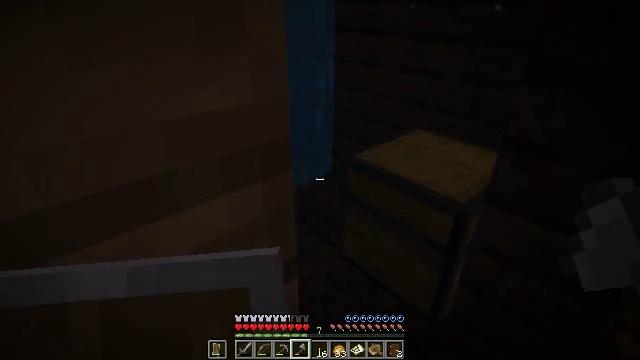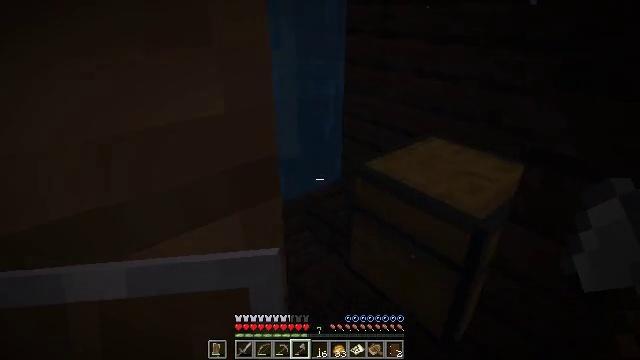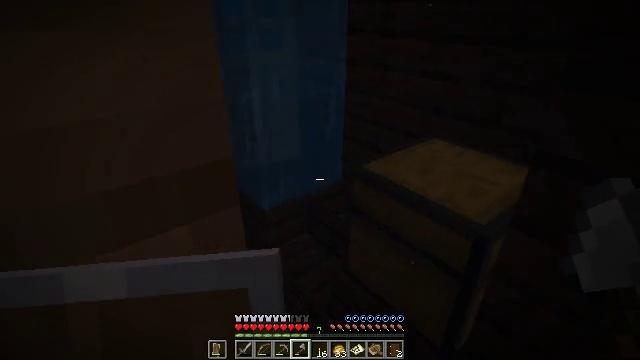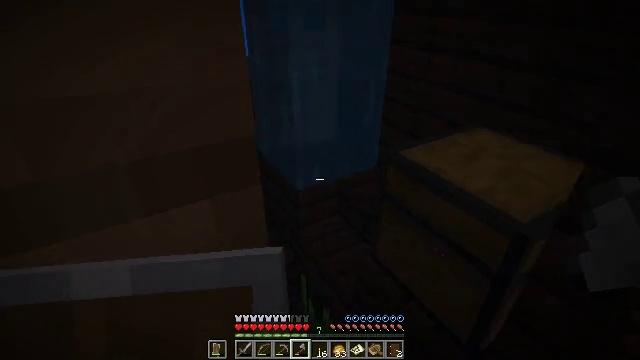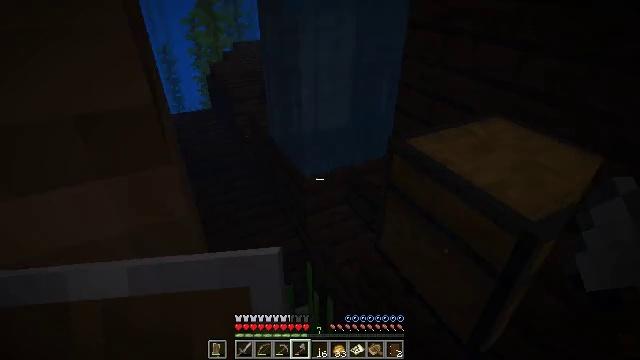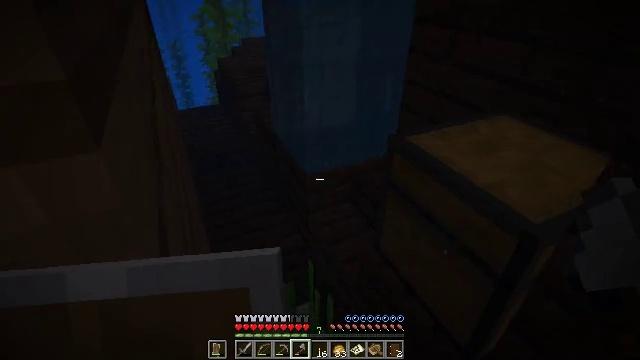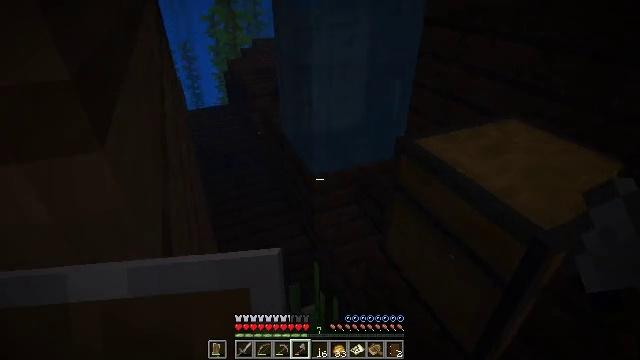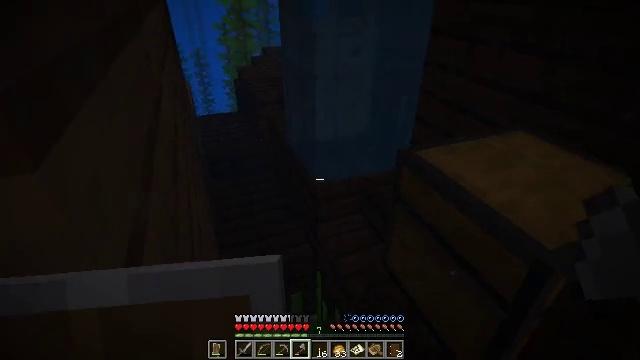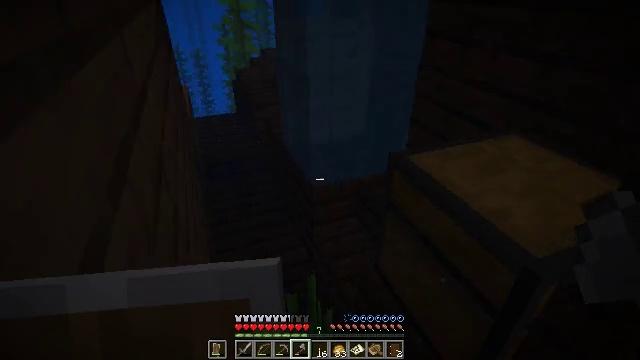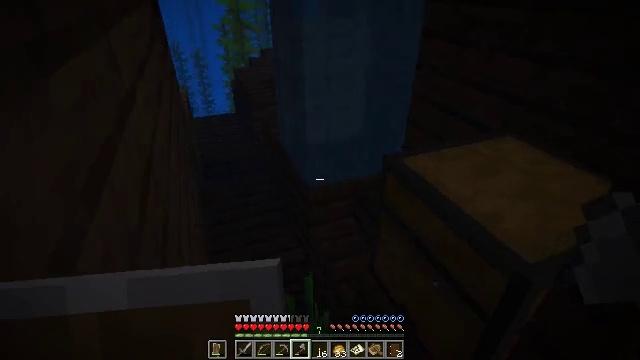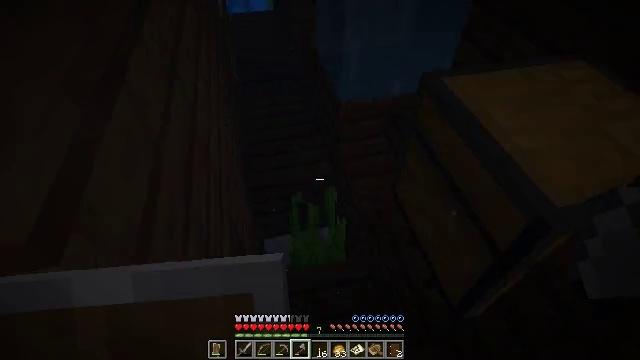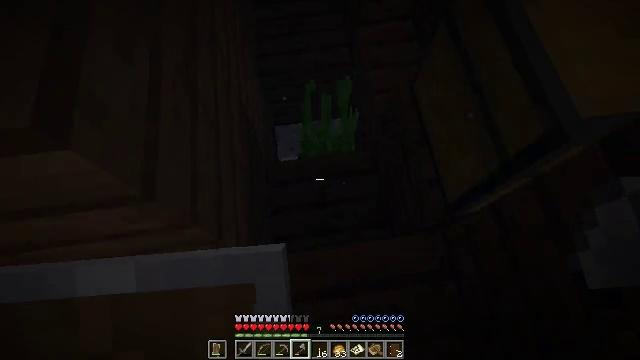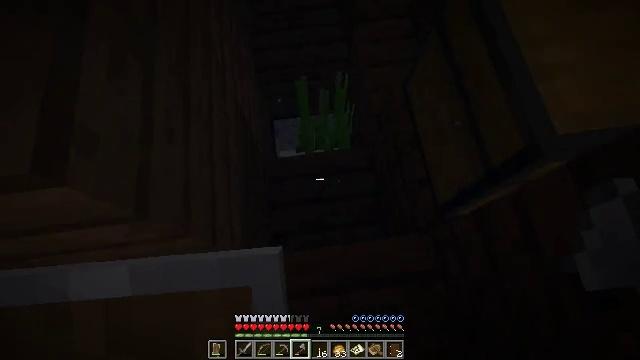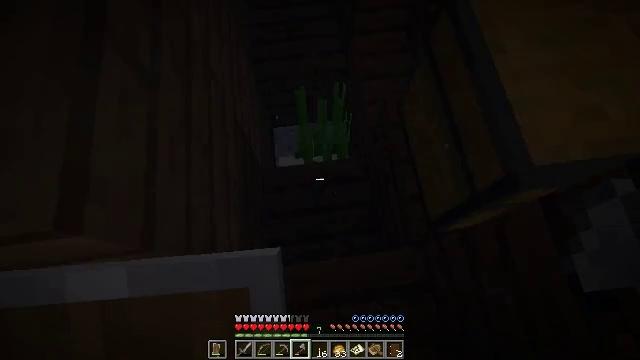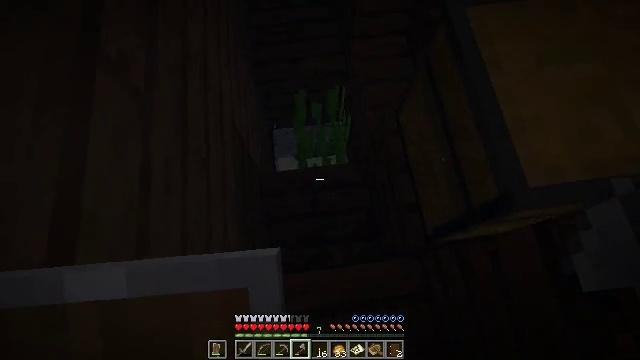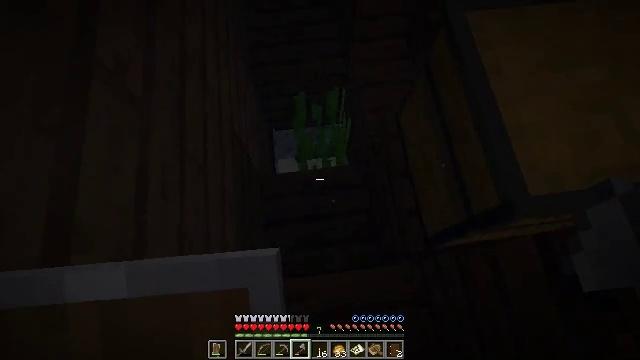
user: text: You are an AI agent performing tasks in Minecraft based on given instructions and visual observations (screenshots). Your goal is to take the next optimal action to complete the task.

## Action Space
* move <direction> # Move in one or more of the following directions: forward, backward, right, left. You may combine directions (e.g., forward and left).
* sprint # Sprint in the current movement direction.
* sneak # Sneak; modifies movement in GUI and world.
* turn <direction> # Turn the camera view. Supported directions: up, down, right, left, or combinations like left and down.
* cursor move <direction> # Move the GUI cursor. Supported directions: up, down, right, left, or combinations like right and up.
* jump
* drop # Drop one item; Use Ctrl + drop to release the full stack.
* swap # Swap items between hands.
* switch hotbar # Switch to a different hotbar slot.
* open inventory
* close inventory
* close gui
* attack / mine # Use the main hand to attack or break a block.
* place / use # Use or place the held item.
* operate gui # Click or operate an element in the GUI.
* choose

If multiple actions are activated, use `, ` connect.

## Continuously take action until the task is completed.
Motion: motion action
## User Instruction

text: Mine tall seagrass from underwater.
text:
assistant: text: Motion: move forward, turn left
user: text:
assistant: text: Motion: move forward, turn left
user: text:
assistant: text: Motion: move forward, turn left and down
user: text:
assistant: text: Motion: move forward, turn left and down
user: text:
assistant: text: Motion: move forward, turn left
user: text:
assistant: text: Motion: move forward, turn left
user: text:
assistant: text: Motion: move forward, turn left and up
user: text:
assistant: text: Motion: move forward
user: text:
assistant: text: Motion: move forward
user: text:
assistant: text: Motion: move forward, turn left and down
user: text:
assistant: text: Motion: move forward, turn left and down, jump
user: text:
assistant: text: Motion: move forward, turn down, jump
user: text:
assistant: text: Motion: move forward, jump
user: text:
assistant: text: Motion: move forward
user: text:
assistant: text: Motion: move forward
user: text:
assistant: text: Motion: move forward
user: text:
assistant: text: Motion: move forward, turn left and up
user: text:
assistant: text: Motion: move forward
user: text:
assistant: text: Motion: move forward
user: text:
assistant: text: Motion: move forward
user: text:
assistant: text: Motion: move forward
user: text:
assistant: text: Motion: move forward
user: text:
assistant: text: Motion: move forward, jump
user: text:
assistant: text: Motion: move forward, turn right, jump
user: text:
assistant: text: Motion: move forward, turn right and up, jump
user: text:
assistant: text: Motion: move forward, turn right and up, jump
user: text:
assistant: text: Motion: move forward, turn right and up, jump
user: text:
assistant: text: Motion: move forward, turn right and up
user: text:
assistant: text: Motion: move forward, turn right and up
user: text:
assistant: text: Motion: move forward